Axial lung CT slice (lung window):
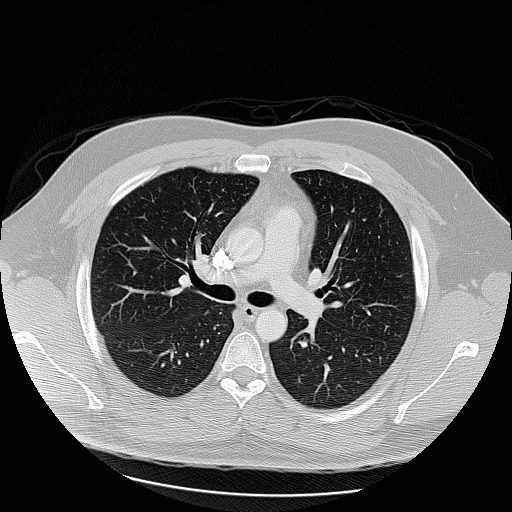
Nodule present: no